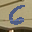
Label: 6